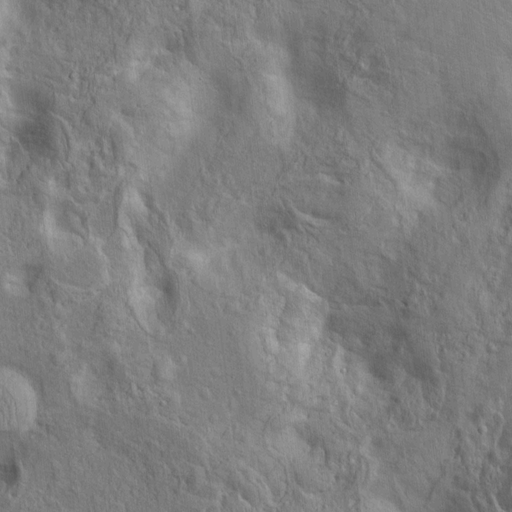
Objects detected: cone, cone, cone, cone, cone, cone, cone